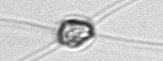
Label: Chaetoceros_danicus